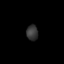
Tissue: lung
Cell type: Epithelial cells
Senescence score: 0.2315
Nuclear area (px): 172
Mean DAPI intensity: 54.727